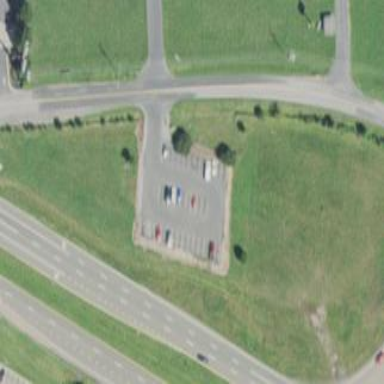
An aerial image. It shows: Parking area with park and ride facilities.